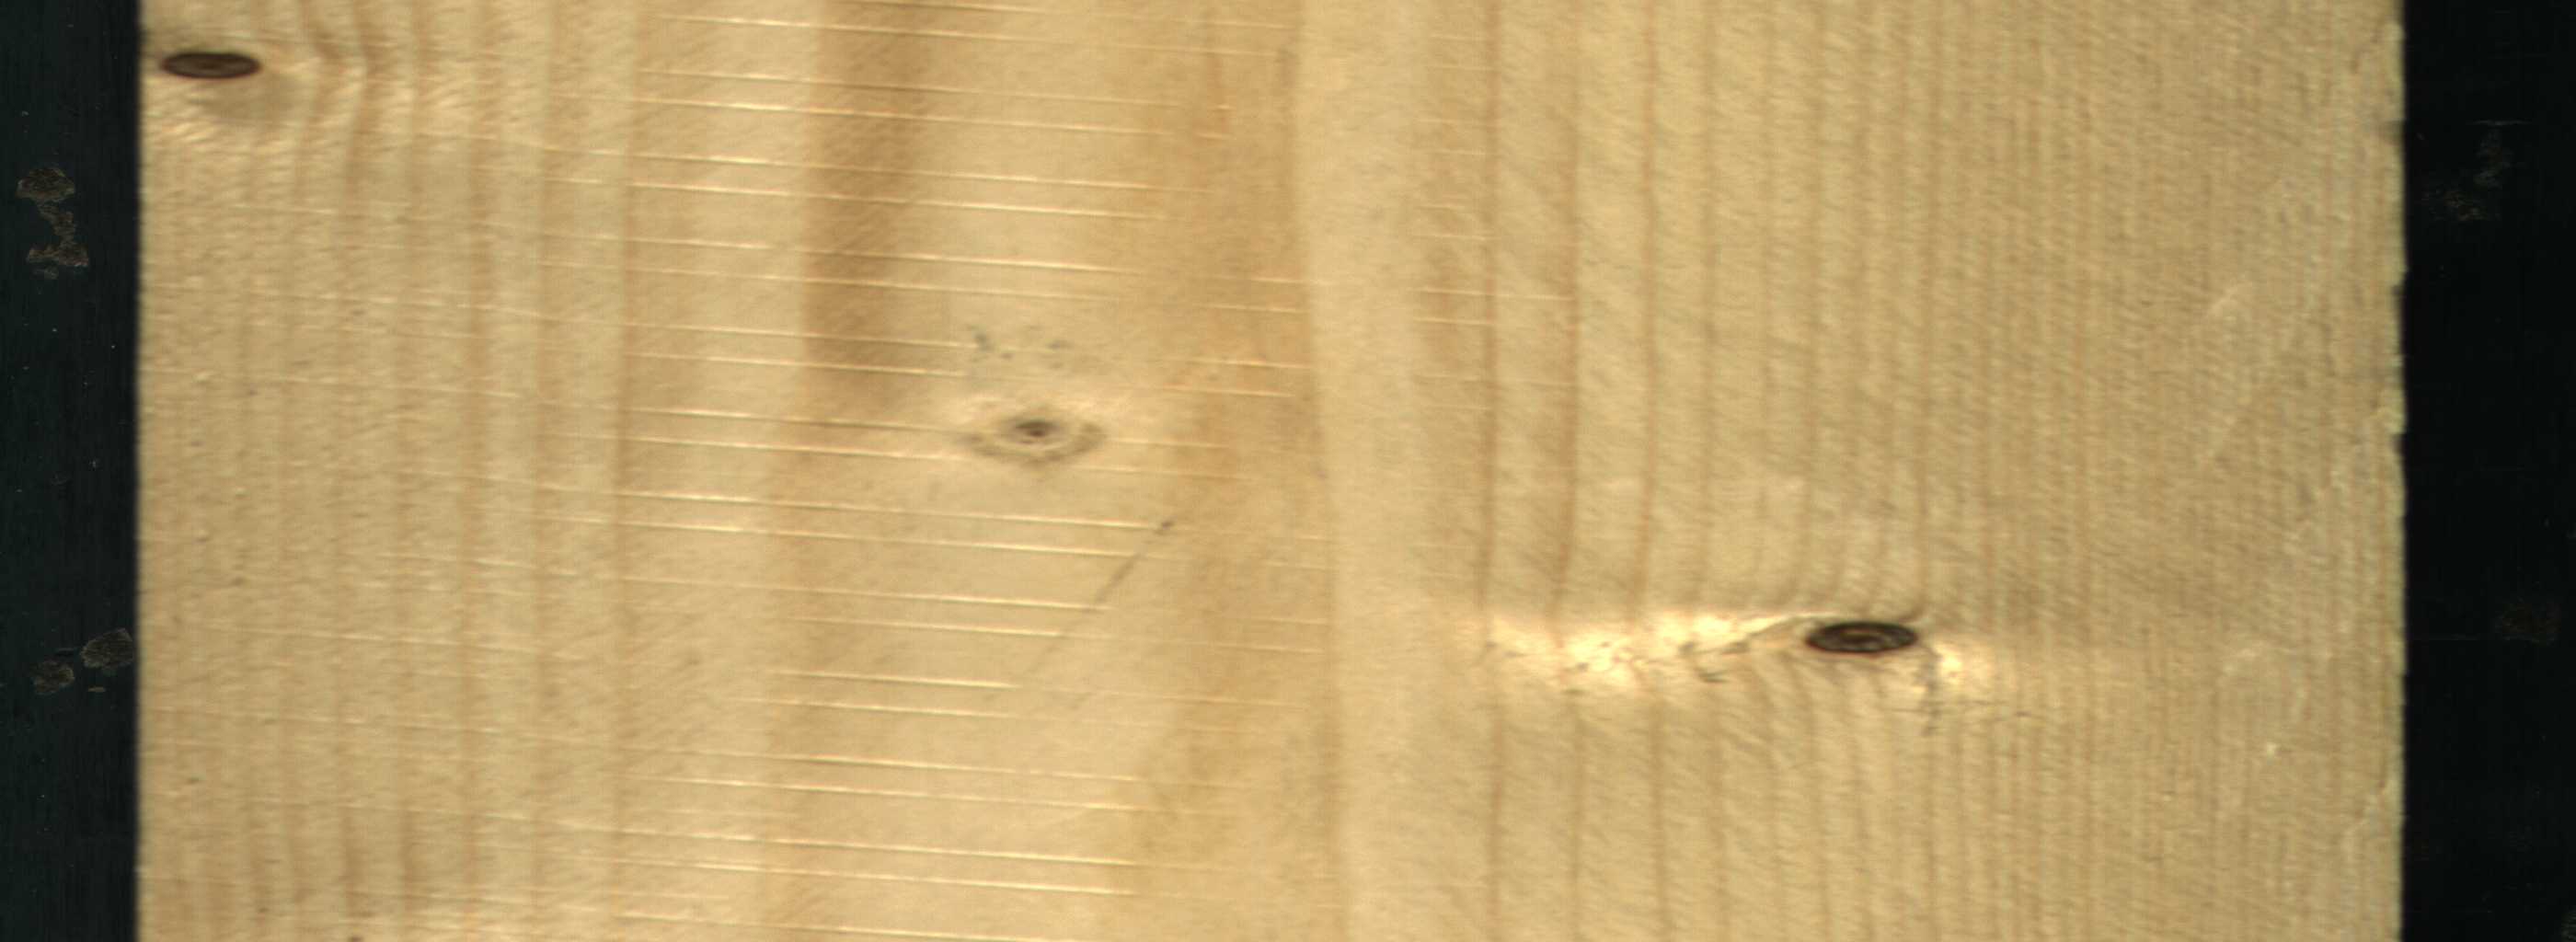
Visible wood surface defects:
Dead_Knot
Dead_Knot
Live_Knot